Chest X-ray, PA view. Patient: 53 years old, sex M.
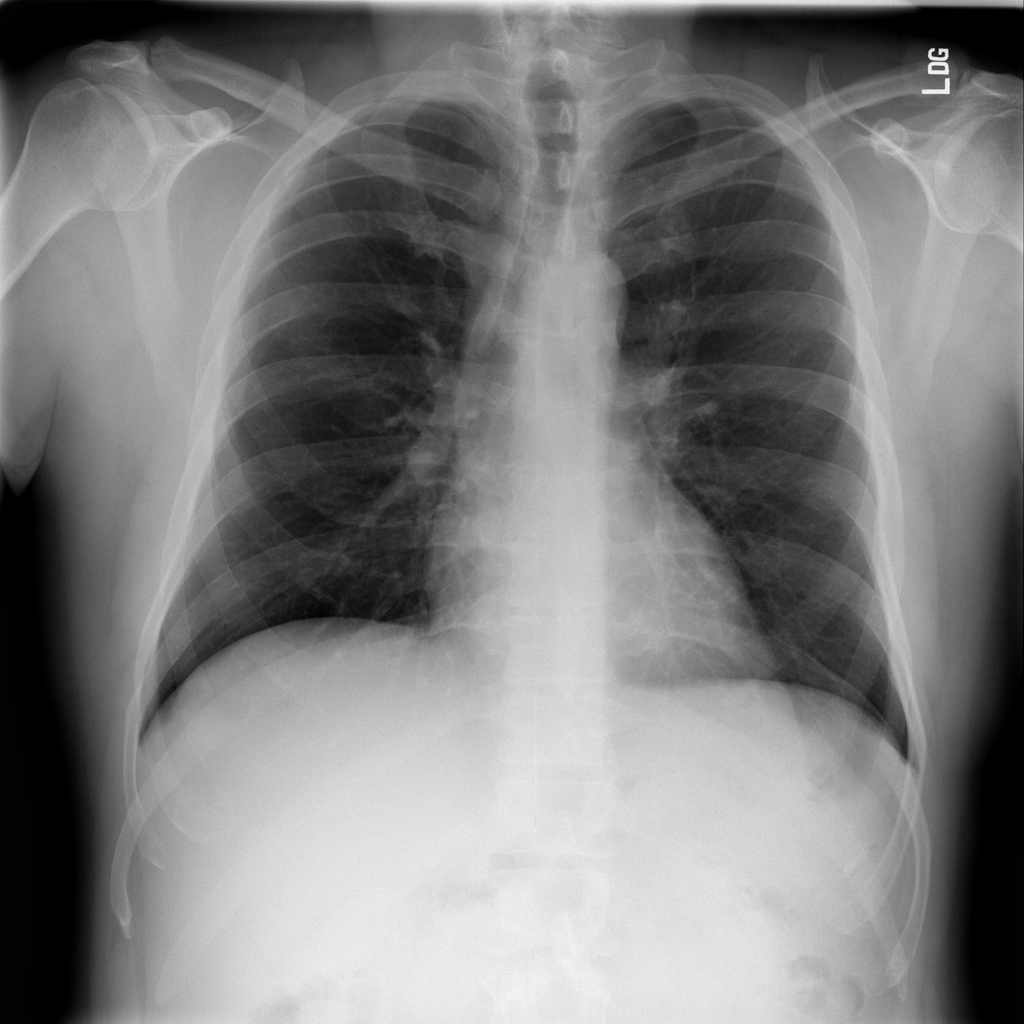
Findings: No Finding